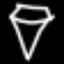
Label: diamond